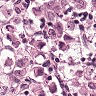
Metastatic tissue present: yes